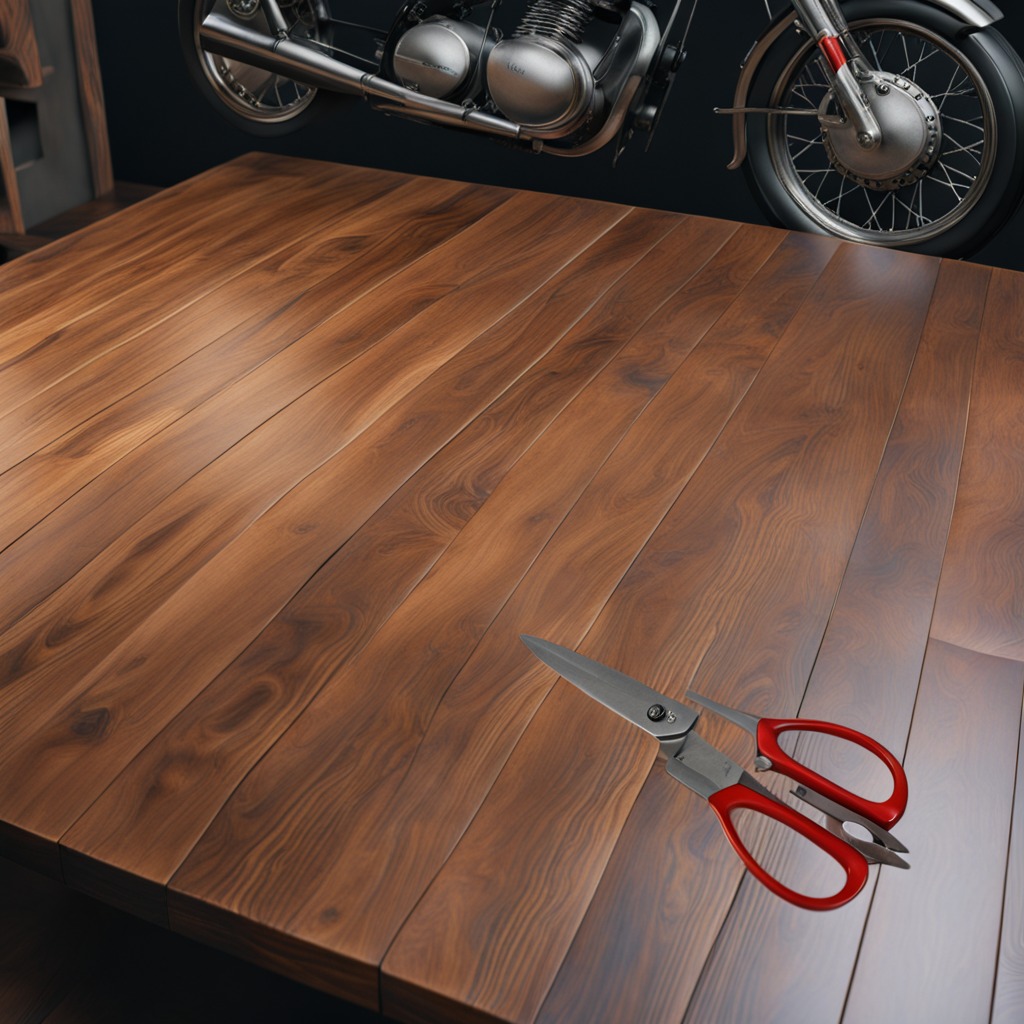
A scissor lying on the table in the garage.